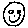
Label: smiley face